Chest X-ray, PA view. Patient: 60 years old, sex M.
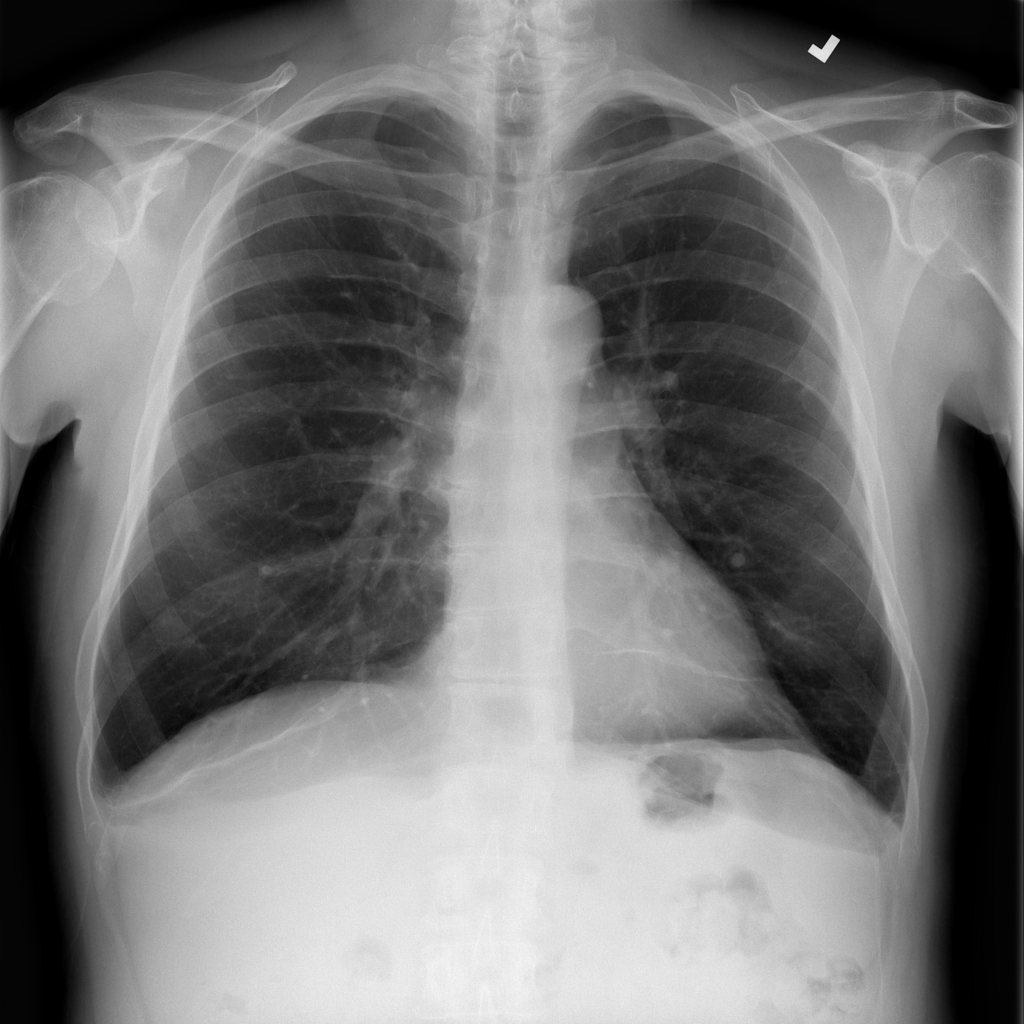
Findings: Infiltration